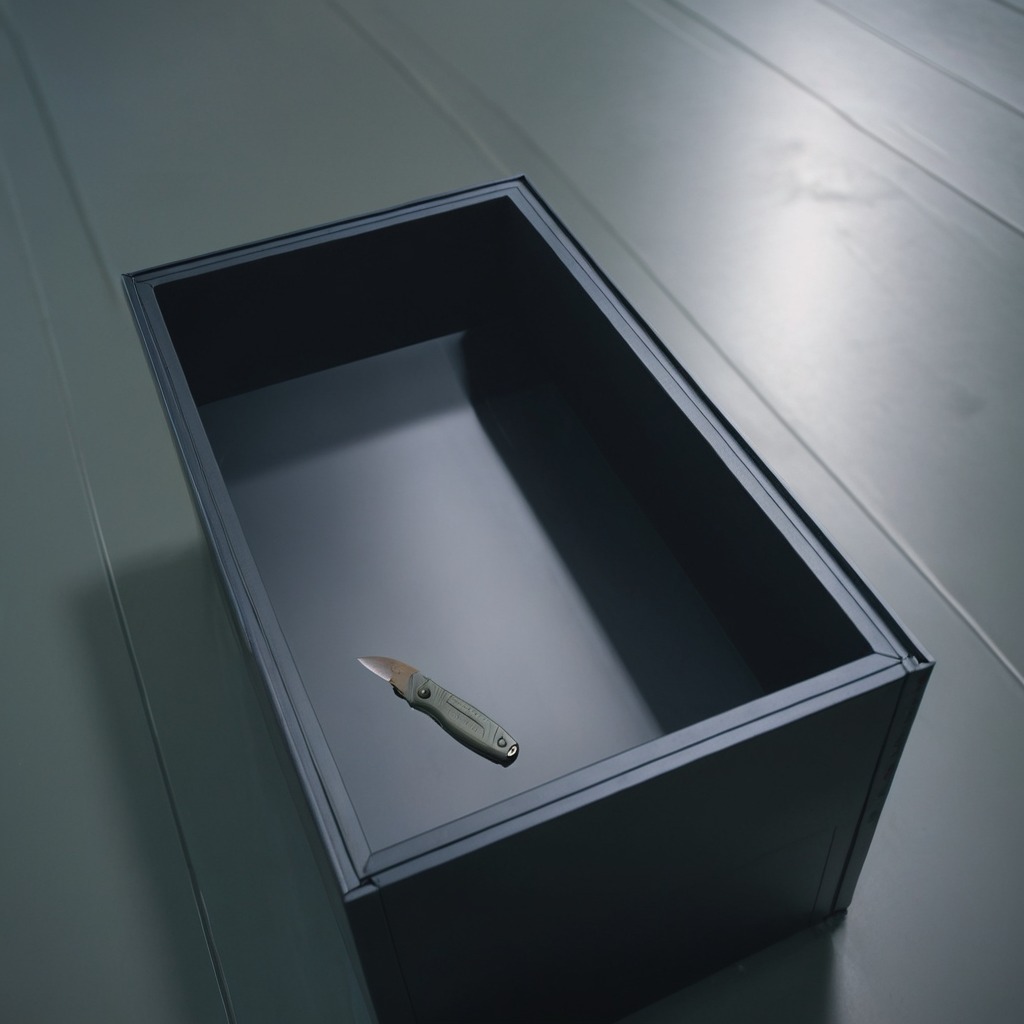
A utility knife lying on a toolbox surface in an airplane hangar workshop 8K.